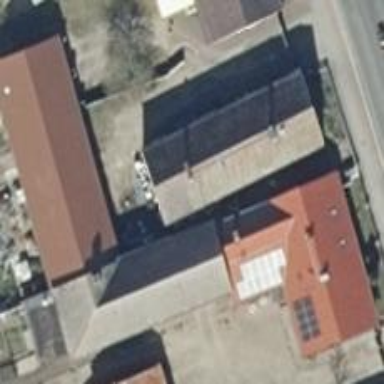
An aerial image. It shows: Residential building.